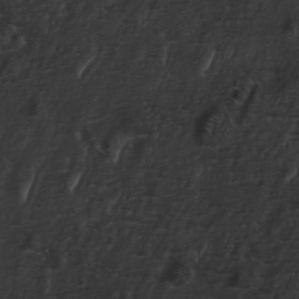
Label: non_frost